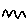
Label: zigzag